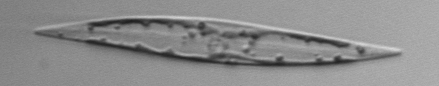
Label: Pleurosigma